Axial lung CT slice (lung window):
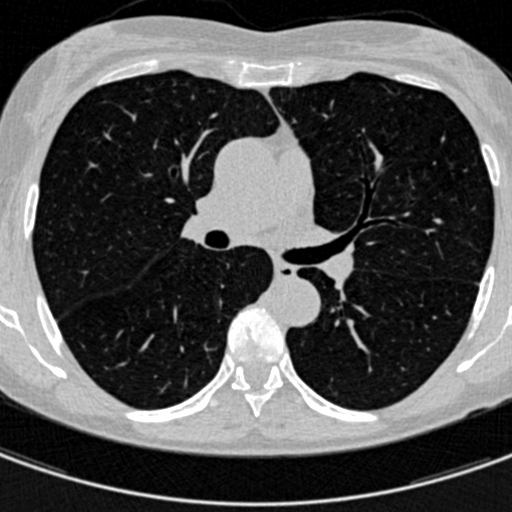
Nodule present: no